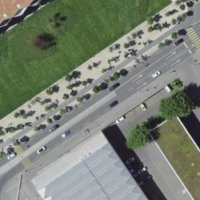
EUNIS habitat code: 54
Species observed at this site:
Linaria vulgaris